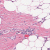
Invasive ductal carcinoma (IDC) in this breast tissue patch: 1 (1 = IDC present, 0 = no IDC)